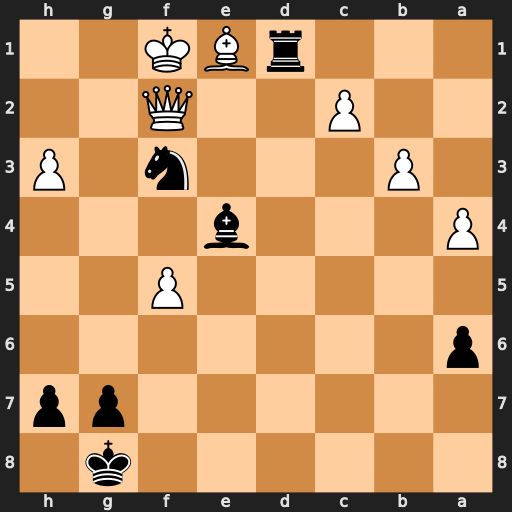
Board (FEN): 6k1/6pp/p7/5P2/P3b3/1P3n1P/2P2Q2/3rBK2
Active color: b
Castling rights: -
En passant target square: -
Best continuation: Rxe1+ Qxe1 Nxe1